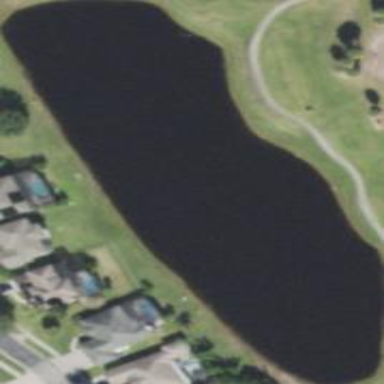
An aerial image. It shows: Water hazard on golf course. The hazard is natural water feature.